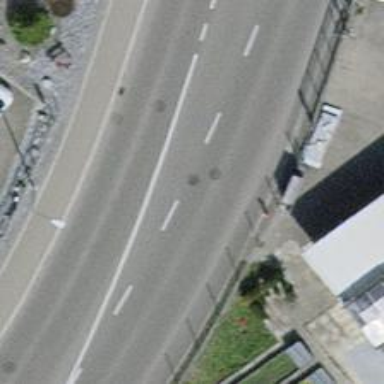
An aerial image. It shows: Secondary road with paved surface.